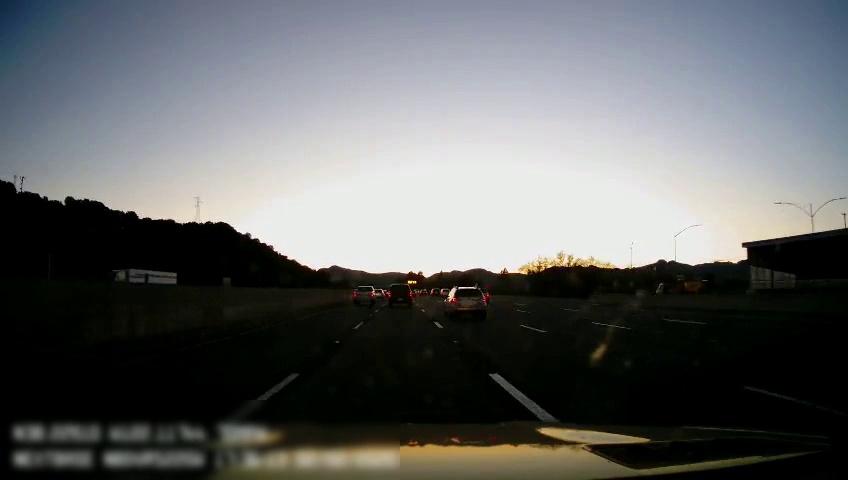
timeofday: Dusk/Dawn/Twilight
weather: Sunny
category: Drivable Space
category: Vehicles | Other LV
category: Vehicles | SUV
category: Vehicles | SUV
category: Vehicles | Truck
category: Vehicles | Car
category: Vehicles | Car
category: Vehicles | Car
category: Vehicles | SUV
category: Vehicles | Other LV
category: Lanes | Alternate Lane
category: Lanes | Current Lane
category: Lanes | Current Lane
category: Lanes | Alternate Lane
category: Lanes | Alternate Lane
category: Lanes | Alternate Lane